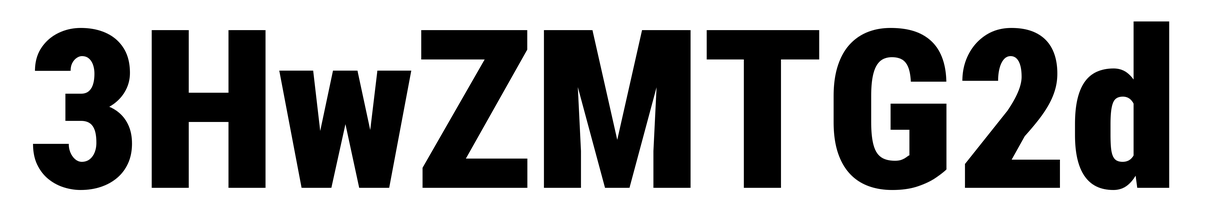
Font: Roboto_Condensed_Black